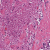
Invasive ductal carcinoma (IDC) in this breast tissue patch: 0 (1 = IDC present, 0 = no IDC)